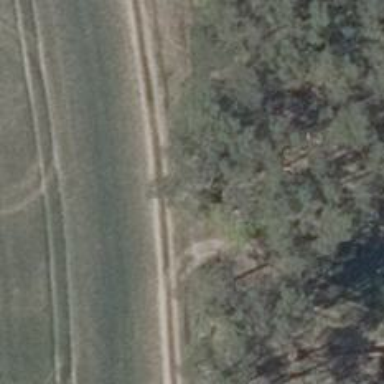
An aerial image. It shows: Track with grade 3 surface.